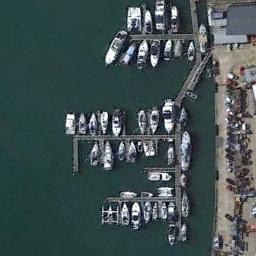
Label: harbor